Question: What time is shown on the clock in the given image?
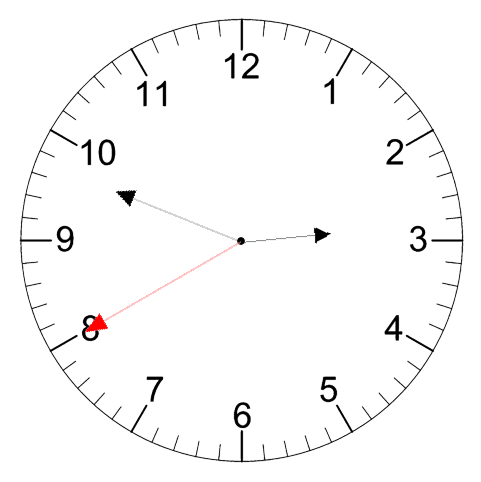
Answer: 02:48:40